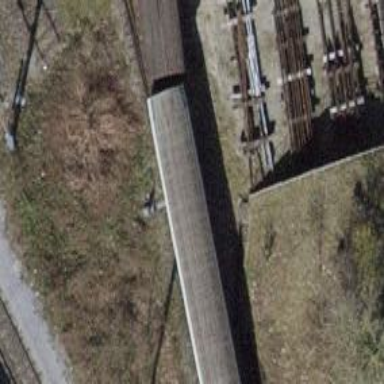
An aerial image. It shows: Railway switch.